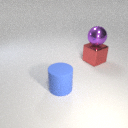
large blue rubber cylinder to the left of large red metal cube